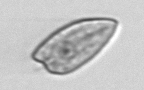
Label: Prorocentrum_dentatum